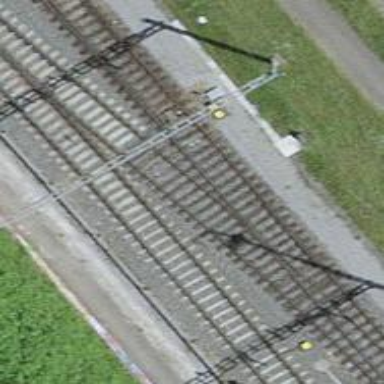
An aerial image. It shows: Railway switch.